Question:
I have 2 Button and one ExpandableListView in my activity.On button click i need to get Child views which is expanded in expandable List view. In other way i need to get all the child views which is currently showing in expandable List. For your reference i have added some sample image. in that i have get count button. on click of getcount button i need to get which is expanded(Dell) and its child and that count also.
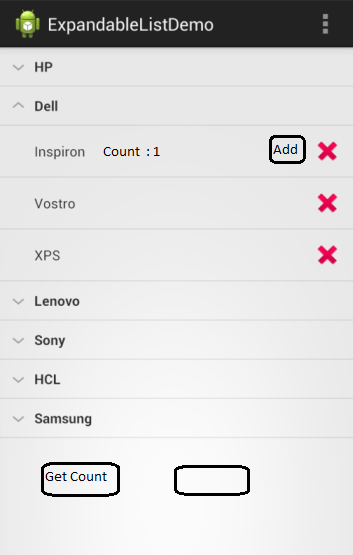
Answer: I would recommend you do not add extra buttons. Without code it is hard to give you an example of what to change in your code.
However, I would suggest you take a look at <URL>. The method should offer the functionality you are looking for. I quote the documentation:
> 'parent' The 'ExpandableListView' where the click happened'v' The view within the expandable list/'ListView' that was
clicked'groupPosition' The group position that contains the child that was
clicked'childPosition' The child position within the group'id' The row id of the child that was clicked
This should be sufficient to serve your needs!